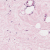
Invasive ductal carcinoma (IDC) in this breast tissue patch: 0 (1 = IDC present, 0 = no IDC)